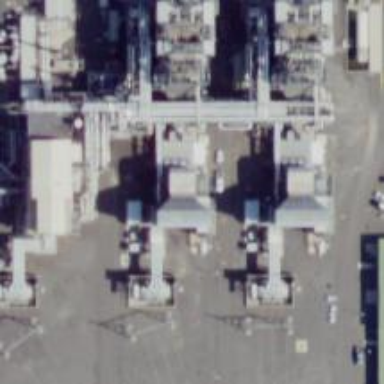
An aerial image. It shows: Gas turbine generator is in use.